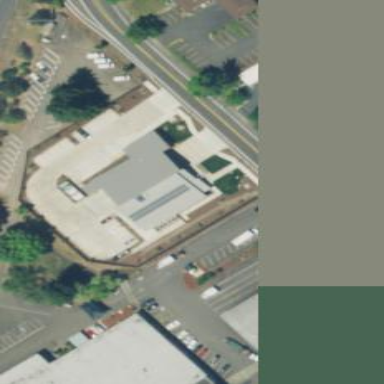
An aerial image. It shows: Fire station building.